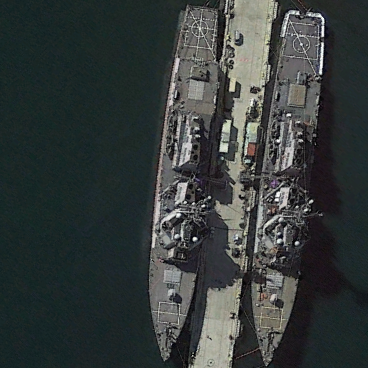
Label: destroyer